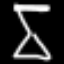
Label: hourglass